Question: So I've written a python script that uses the PIL library to format a png passed to it. I want to make the script more user friendly and after looking around I saw the Tkinter library which seemed perfect. Basically the script has five variables that I need to pass to it for it to run. I'm currently using the raw_input() function to asking the user for the following variables:
'''
path_to_png
title
subtitle
source
sample_size
'''
Once received the script runs and exports the formatted png. I've used Tkinter to build those basic inputs as you can see from the picture below but I don't know how to pass the inputed text values and the file path from the choose png button to their respective variables.

'''
from Tkinter import *
from tkFileDialog import askopenfilename
from tkMessageBox import *
app = Tk()
app.title("Picture Formatting")
app.geometry('500x350+200+200')
#
def callback():
chart_path = askopenfilename()
return
def title_data():
title_data = chart_title
return
errmsg = 'Error!'
browse_botton = Button(app, text="Choose png", width=15, command=callback)
browse_botton.pack(side='top', padx=15, pady=15)
# Get chart data
chart_title = StringVar()
title = Entry(app, textvariable = chart_title)
title.pack(padx=15, pady=15)
chart_subtitle = StringVar()
subtitle = Entry(app, textvariable = chart_subtitle)
subtitle.pack(padx=15, pady=15)
chart_source = StringVar()
source = Entry(app, textvariable = chart_source)
source.pack(padx=15, pady=15)
chart_sample_size = IntVar()
sample_size = Entry(app, textvariable = chart_sample_size)
sample_size.pack(padx=15, pady=15)
submit_button = Button(app, text="Submit", width=15)
submit_button.pack(side='bottom', padx=15, pady=15)
app.mainloop()
'''
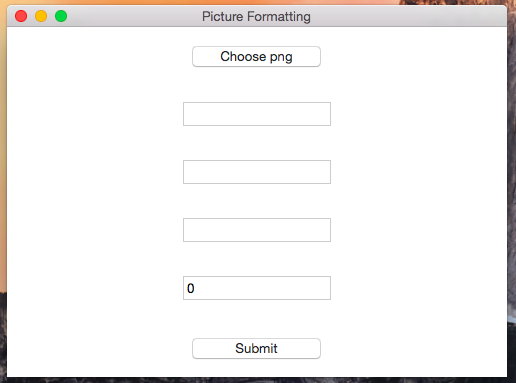
Answer: I have tried your code, and I added some lines:
'''
from Tkinter import *
from tkFileDialog import askopenfilename
from tkMessageBox import *
app = Tk()
app.title("Picture Formatting")
app.geometry('500x350+200+200')
#
def callback():
global chart_path
chart_path = askopenfilename()
return
def title_data():
title_data = chart_title
return
def calculate():
chart_title = title.get()
chart_subtitle = subtitle.get()
chart_source = source.get()
chart_sample_size = sample_size.get()
print "chart_path : ", chart_path
print "chart_title : ", chart_title
print "chart_subtitle : ", chart_subtitle
print "chart_source : ", chart_source
print "chart_sample_size : ", chart_sample_size
#Call your functions here
return
errmsg = 'Error!'
# Get chart data
chart_path = ''
browse_botton = Button(app, text="Choose png", width=15, command=callback)
browse_botton.pack(side='top', padx=15, pady=15)
chart_title = StringVar()
title = Entry(app, textvariable = chart_title)
title.pack(padx=15, pady=15)
chart_subtitle = StringVar()
subtitle = Entry(app, textvariable = chart_subtitle)
subtitle.pack(padx=15, pady=15)
chart_source = StringVar()
source = Entry(app, textvariable = chart_source)
source.pack(padx=15, pady=15)
chart_sample_size = IntVar()
sample_size = Entry(app, textvariable = chart_sample_size)
sample_size.pack(padx=15, pady=15)
submit_button = Button(app, text="Submit", width=15, command=calculate)
submit_button.pack(side='bottom', padx=15, pady=15)
app.mainloop()
'''
I think the problem you want to ask is how to get the text values in the entry widgets and get the path text from the 'askopenfilename()' function. You can use the method 'Entry.get()' to get the text value in certain entry widget.
And you can just use 'str = askopenfilename()' to get the path's text value. But because this line of code is written in a function, you need to declare that it is a global variable or create a class to contain them, or the interpreter will consider that variable is an local variable and it will not be passed to the function 'calculate()' which I added.
Since you didn't use a class to contain the variables, I also use the variables as global variables. It is not a good design. You can consider to create a class instead.